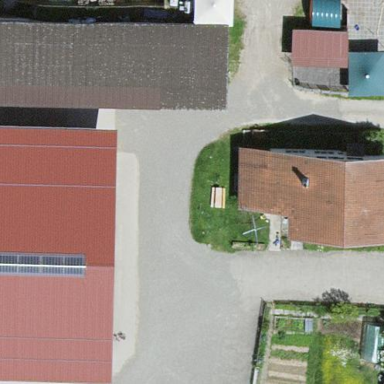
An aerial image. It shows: Farmyard area.